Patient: sex F, age 82
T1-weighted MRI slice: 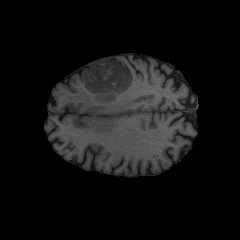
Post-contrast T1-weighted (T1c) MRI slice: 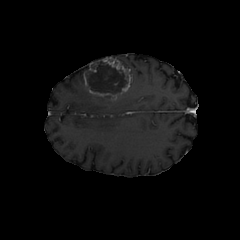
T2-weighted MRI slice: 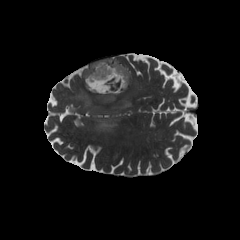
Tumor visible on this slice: yes
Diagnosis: Glioblastoma, IDH-wildtype
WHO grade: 4